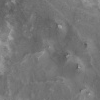
Atmospheric dust classification: not_dusty